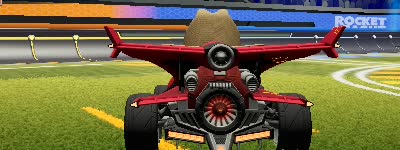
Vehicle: aftershock